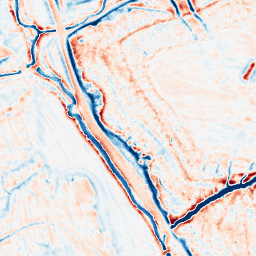
Category: edge_preserving
Decomposition family: bilateral
Decomposition parameters: d: 15
sigma_color: 75
sigma_space: 50
Upsampling method: quartic
Upsampling parameters: scale: 8
Upsampling scale: 8